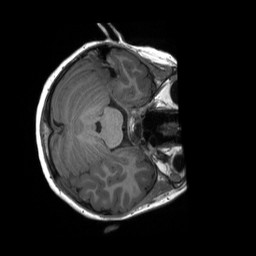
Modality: T1w
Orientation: axial
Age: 9
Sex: female
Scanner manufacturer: siemens
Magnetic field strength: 3 T
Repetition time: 2.3 s
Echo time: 0.00232 s